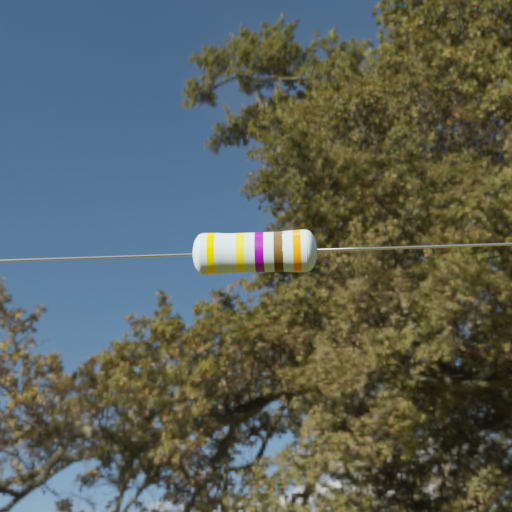
Resistor colour bands (in order): yellow, yellow, violet, brown, orange